Aerial crown-view tile of a tropical tree (Barro Colorado Island, Panama), acquired 20241112:
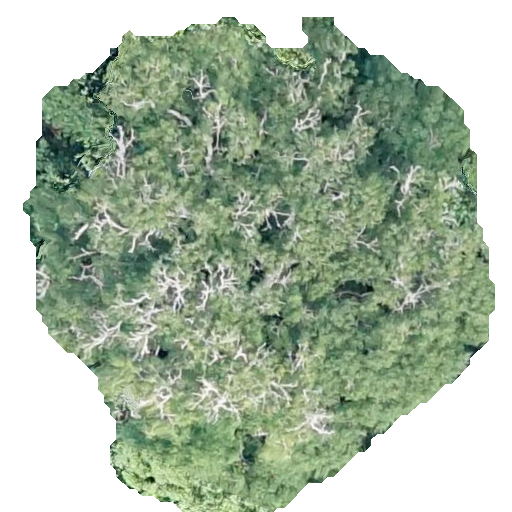
Species: Handroanthus guayacan
GBIF accepted scientific name: Handroanthus guayacan
Crown area: 271.099 m²